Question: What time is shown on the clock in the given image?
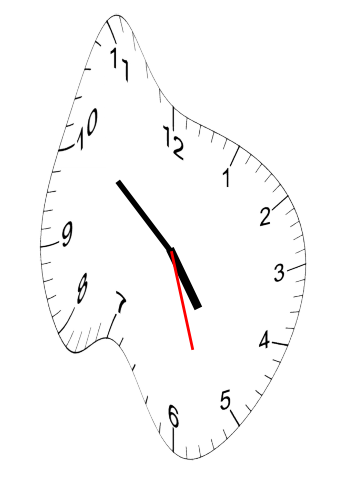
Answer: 04:51:27